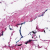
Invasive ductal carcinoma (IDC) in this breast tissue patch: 0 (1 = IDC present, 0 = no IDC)